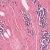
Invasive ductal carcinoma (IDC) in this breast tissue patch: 0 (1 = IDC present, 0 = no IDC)